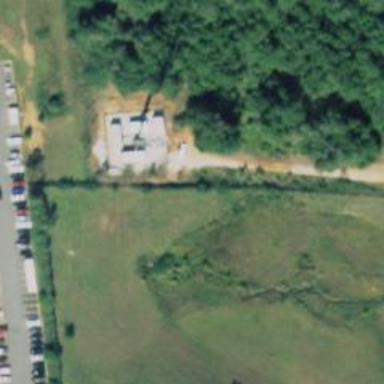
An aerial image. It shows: Mast tower used for communication.